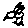
Label: bird